Question: I want to map objects of cars in react js to display the names of vehicles in a rectangular box, but the box surpasses the parent container. I want the box to automatically increase the height of the parent container when it reaches the end of the parent container. Please check out the images for visualization.
Thanks.

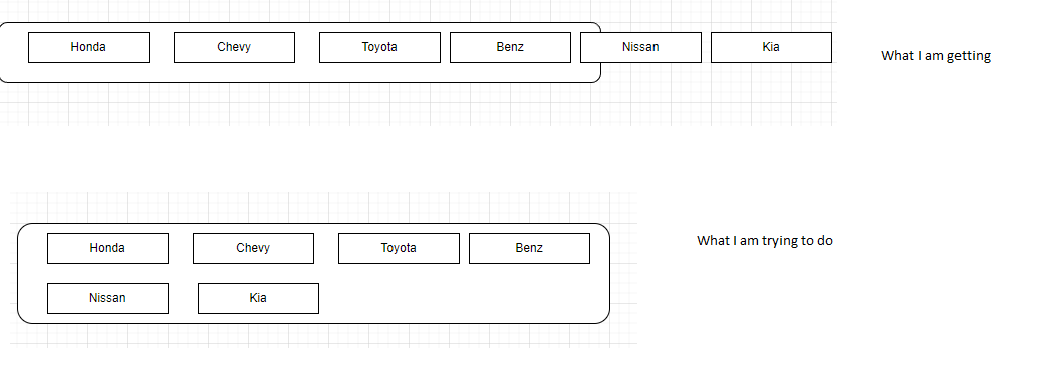
Answer: '''
.container {
display: flex;
flex-direction: row;
flex-wrap: wrap;
width: 50%;
}
'''
'''
<div class="container">
<button>Button 1</button>
<button>Button 2</button>
<button>Button 3</button>
<button>Button 4</button>
<button>Button 5</button>
<button>Button 6</button>
<button>Button 7</button>
<button>Button 8</button>
</div>
'''